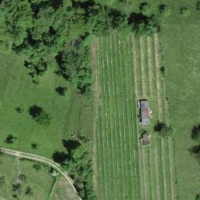
EUNIS habitat code: 25
Species observed at this site:
Clinopodium vulgare
Sphaerophoria scripta
Polyommatus icarus